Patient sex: F
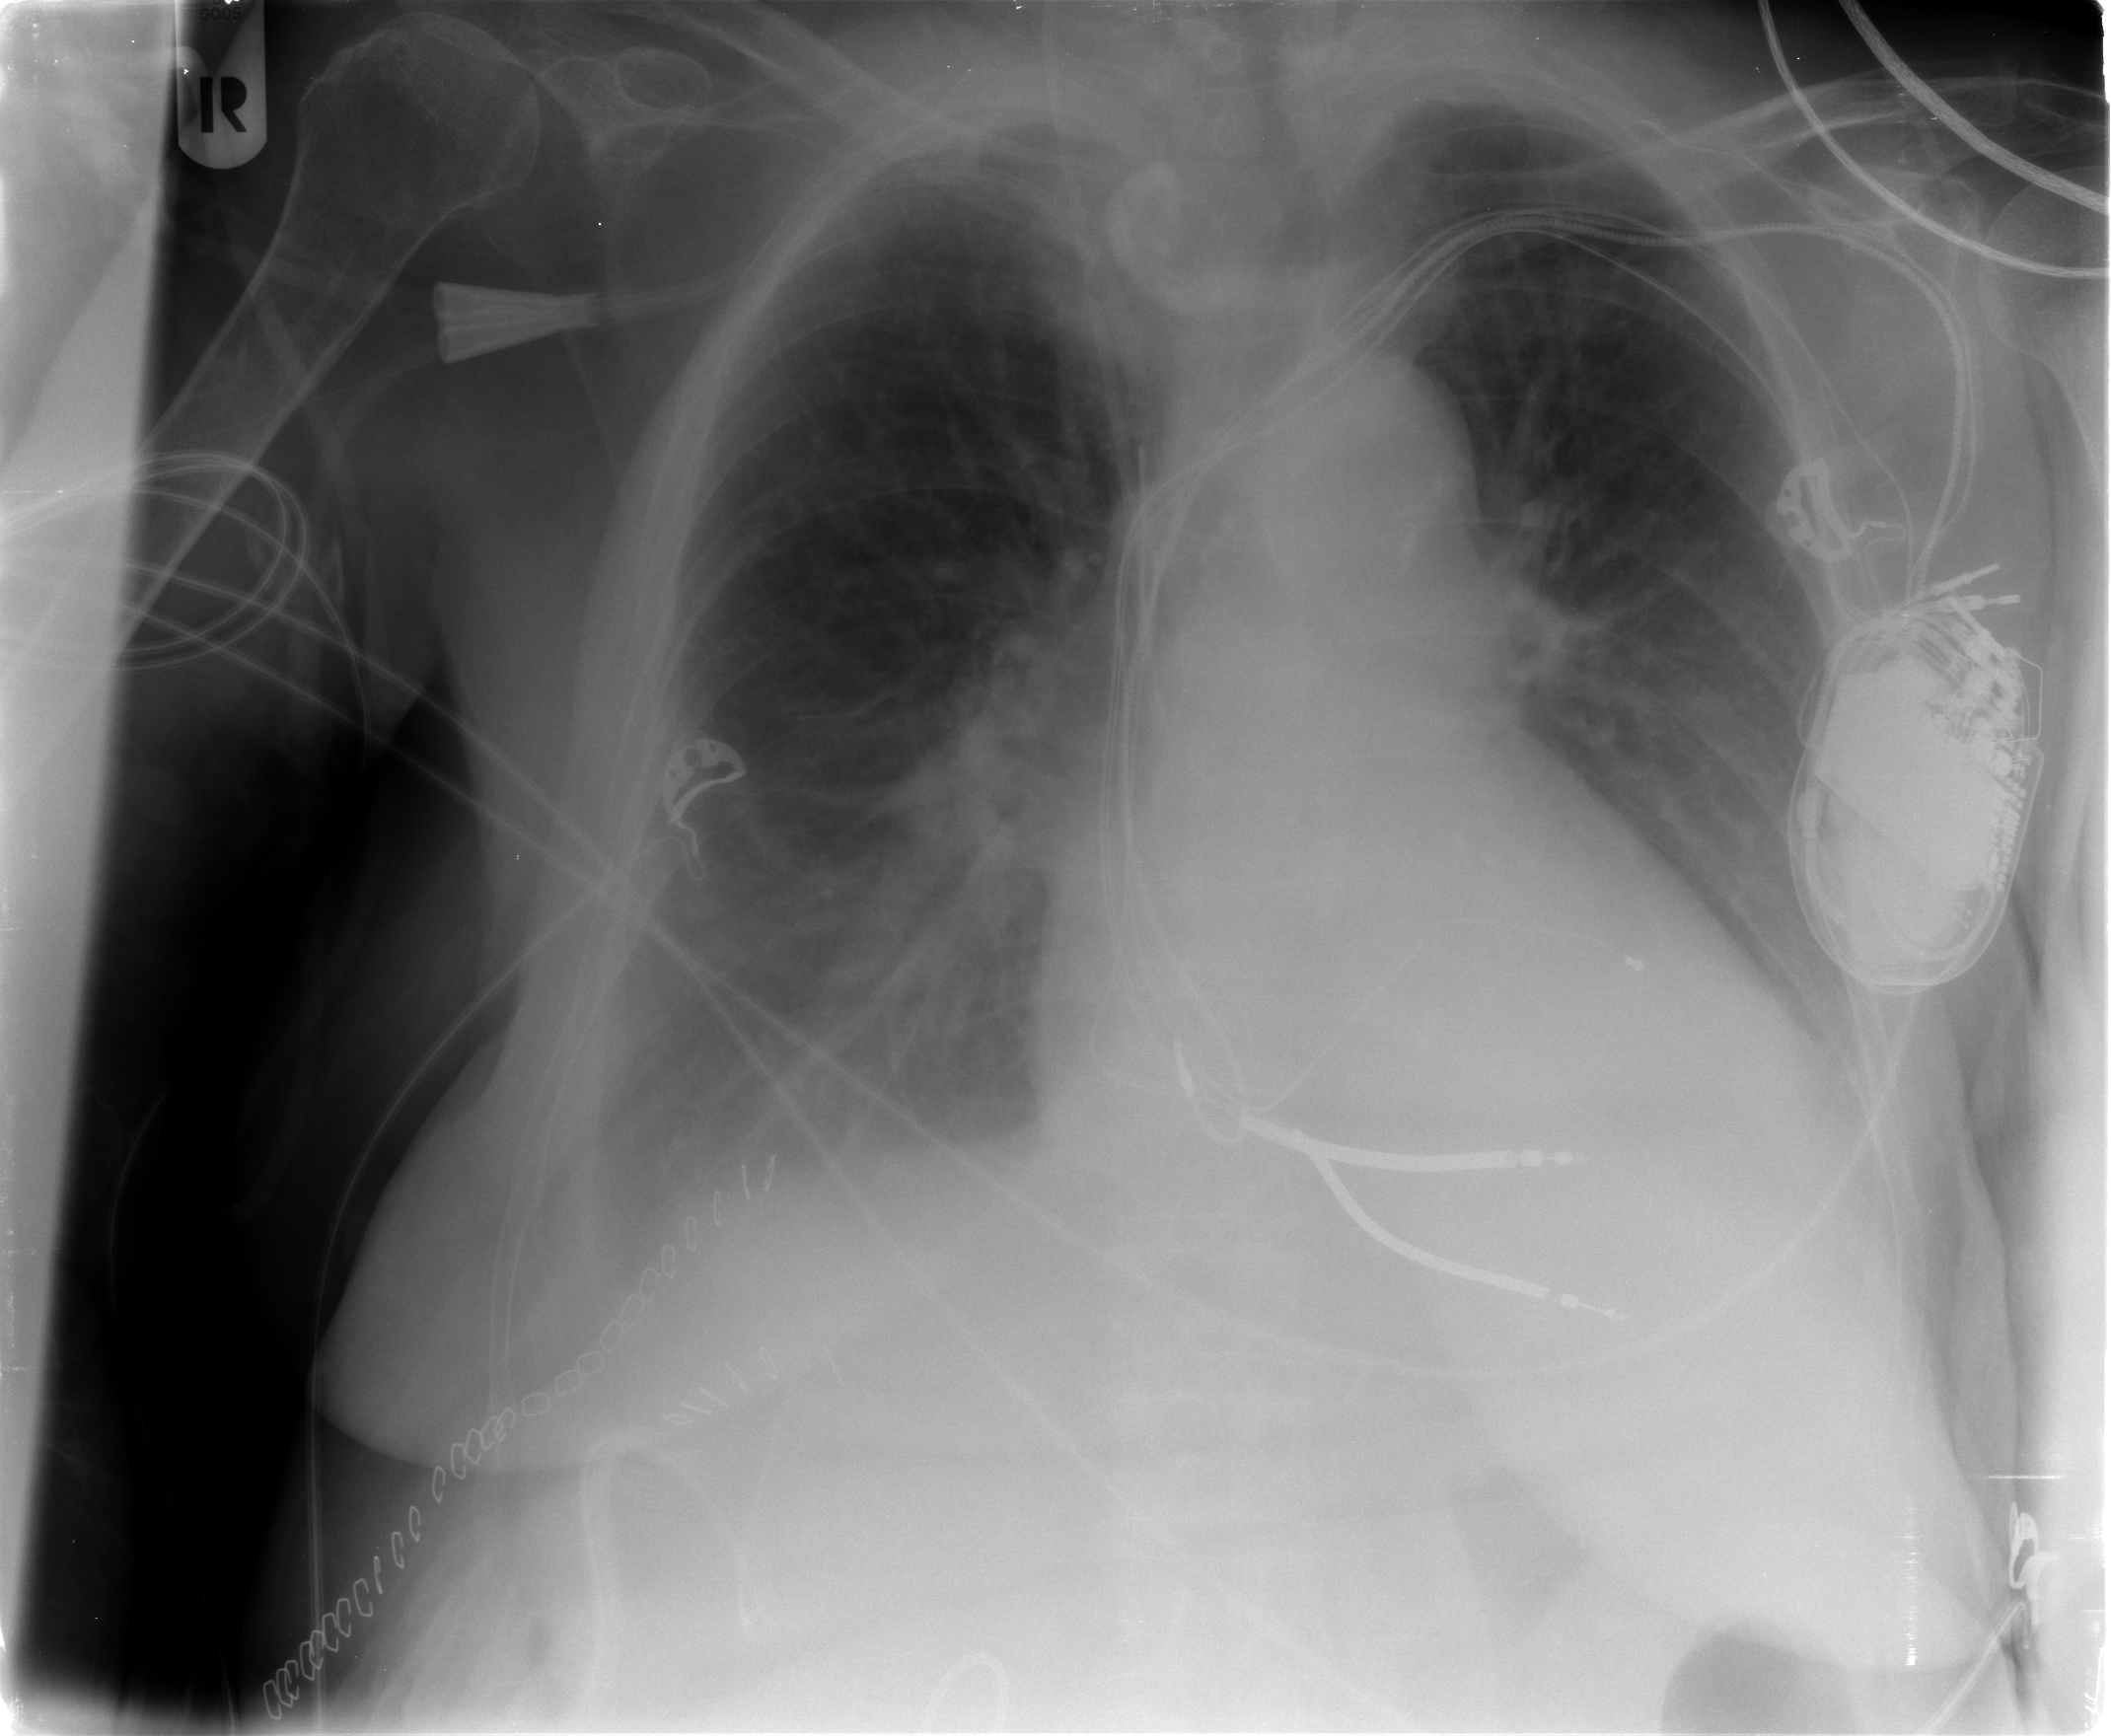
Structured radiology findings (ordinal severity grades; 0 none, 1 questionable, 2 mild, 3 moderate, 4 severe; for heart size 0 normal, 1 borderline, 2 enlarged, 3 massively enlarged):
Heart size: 1
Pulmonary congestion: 2
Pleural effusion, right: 2
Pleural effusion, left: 2
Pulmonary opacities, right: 0
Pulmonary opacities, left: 0
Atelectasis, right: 2
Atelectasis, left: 2